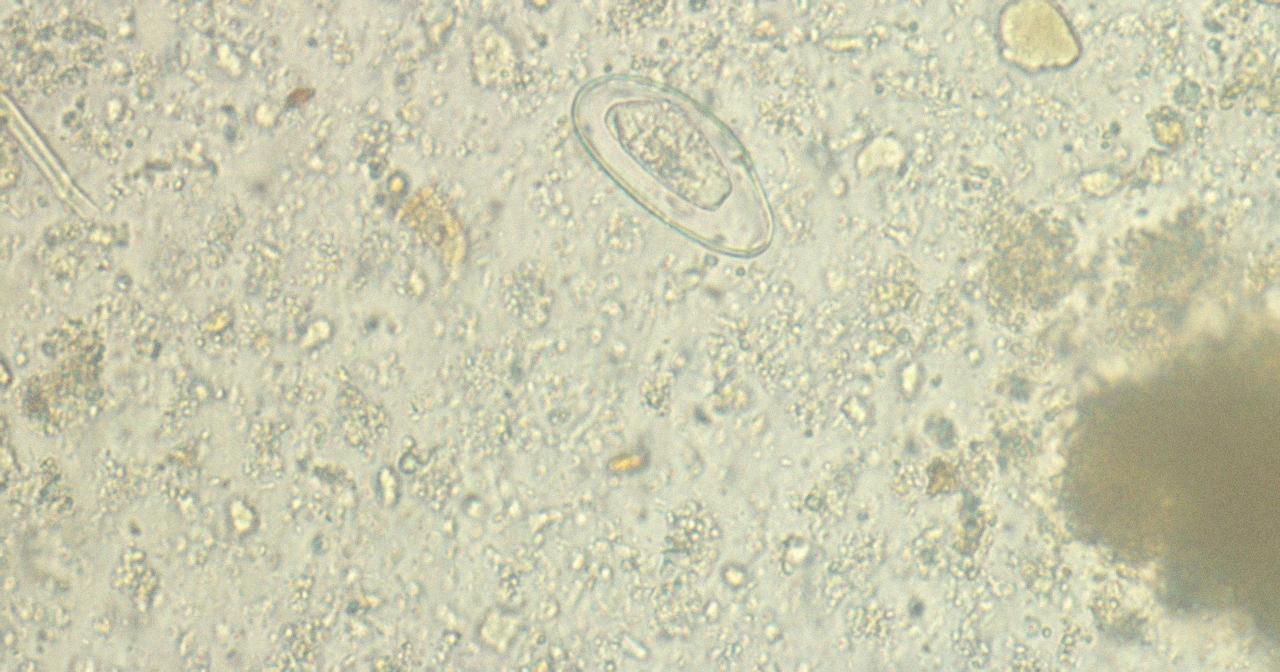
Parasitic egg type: Enterobius vermicularis